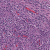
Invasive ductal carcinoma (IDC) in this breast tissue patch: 1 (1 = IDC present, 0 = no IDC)